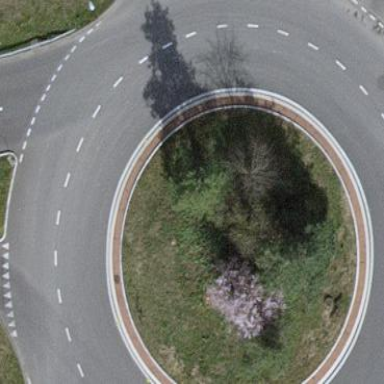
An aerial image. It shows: Primary highway with asphalt surface leading to roundabout.